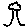
Label: tree